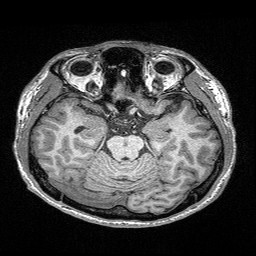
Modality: T1w
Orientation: coronal
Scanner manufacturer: siemens
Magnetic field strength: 3 T
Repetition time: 2.25 s
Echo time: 0.00306 s